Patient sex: M
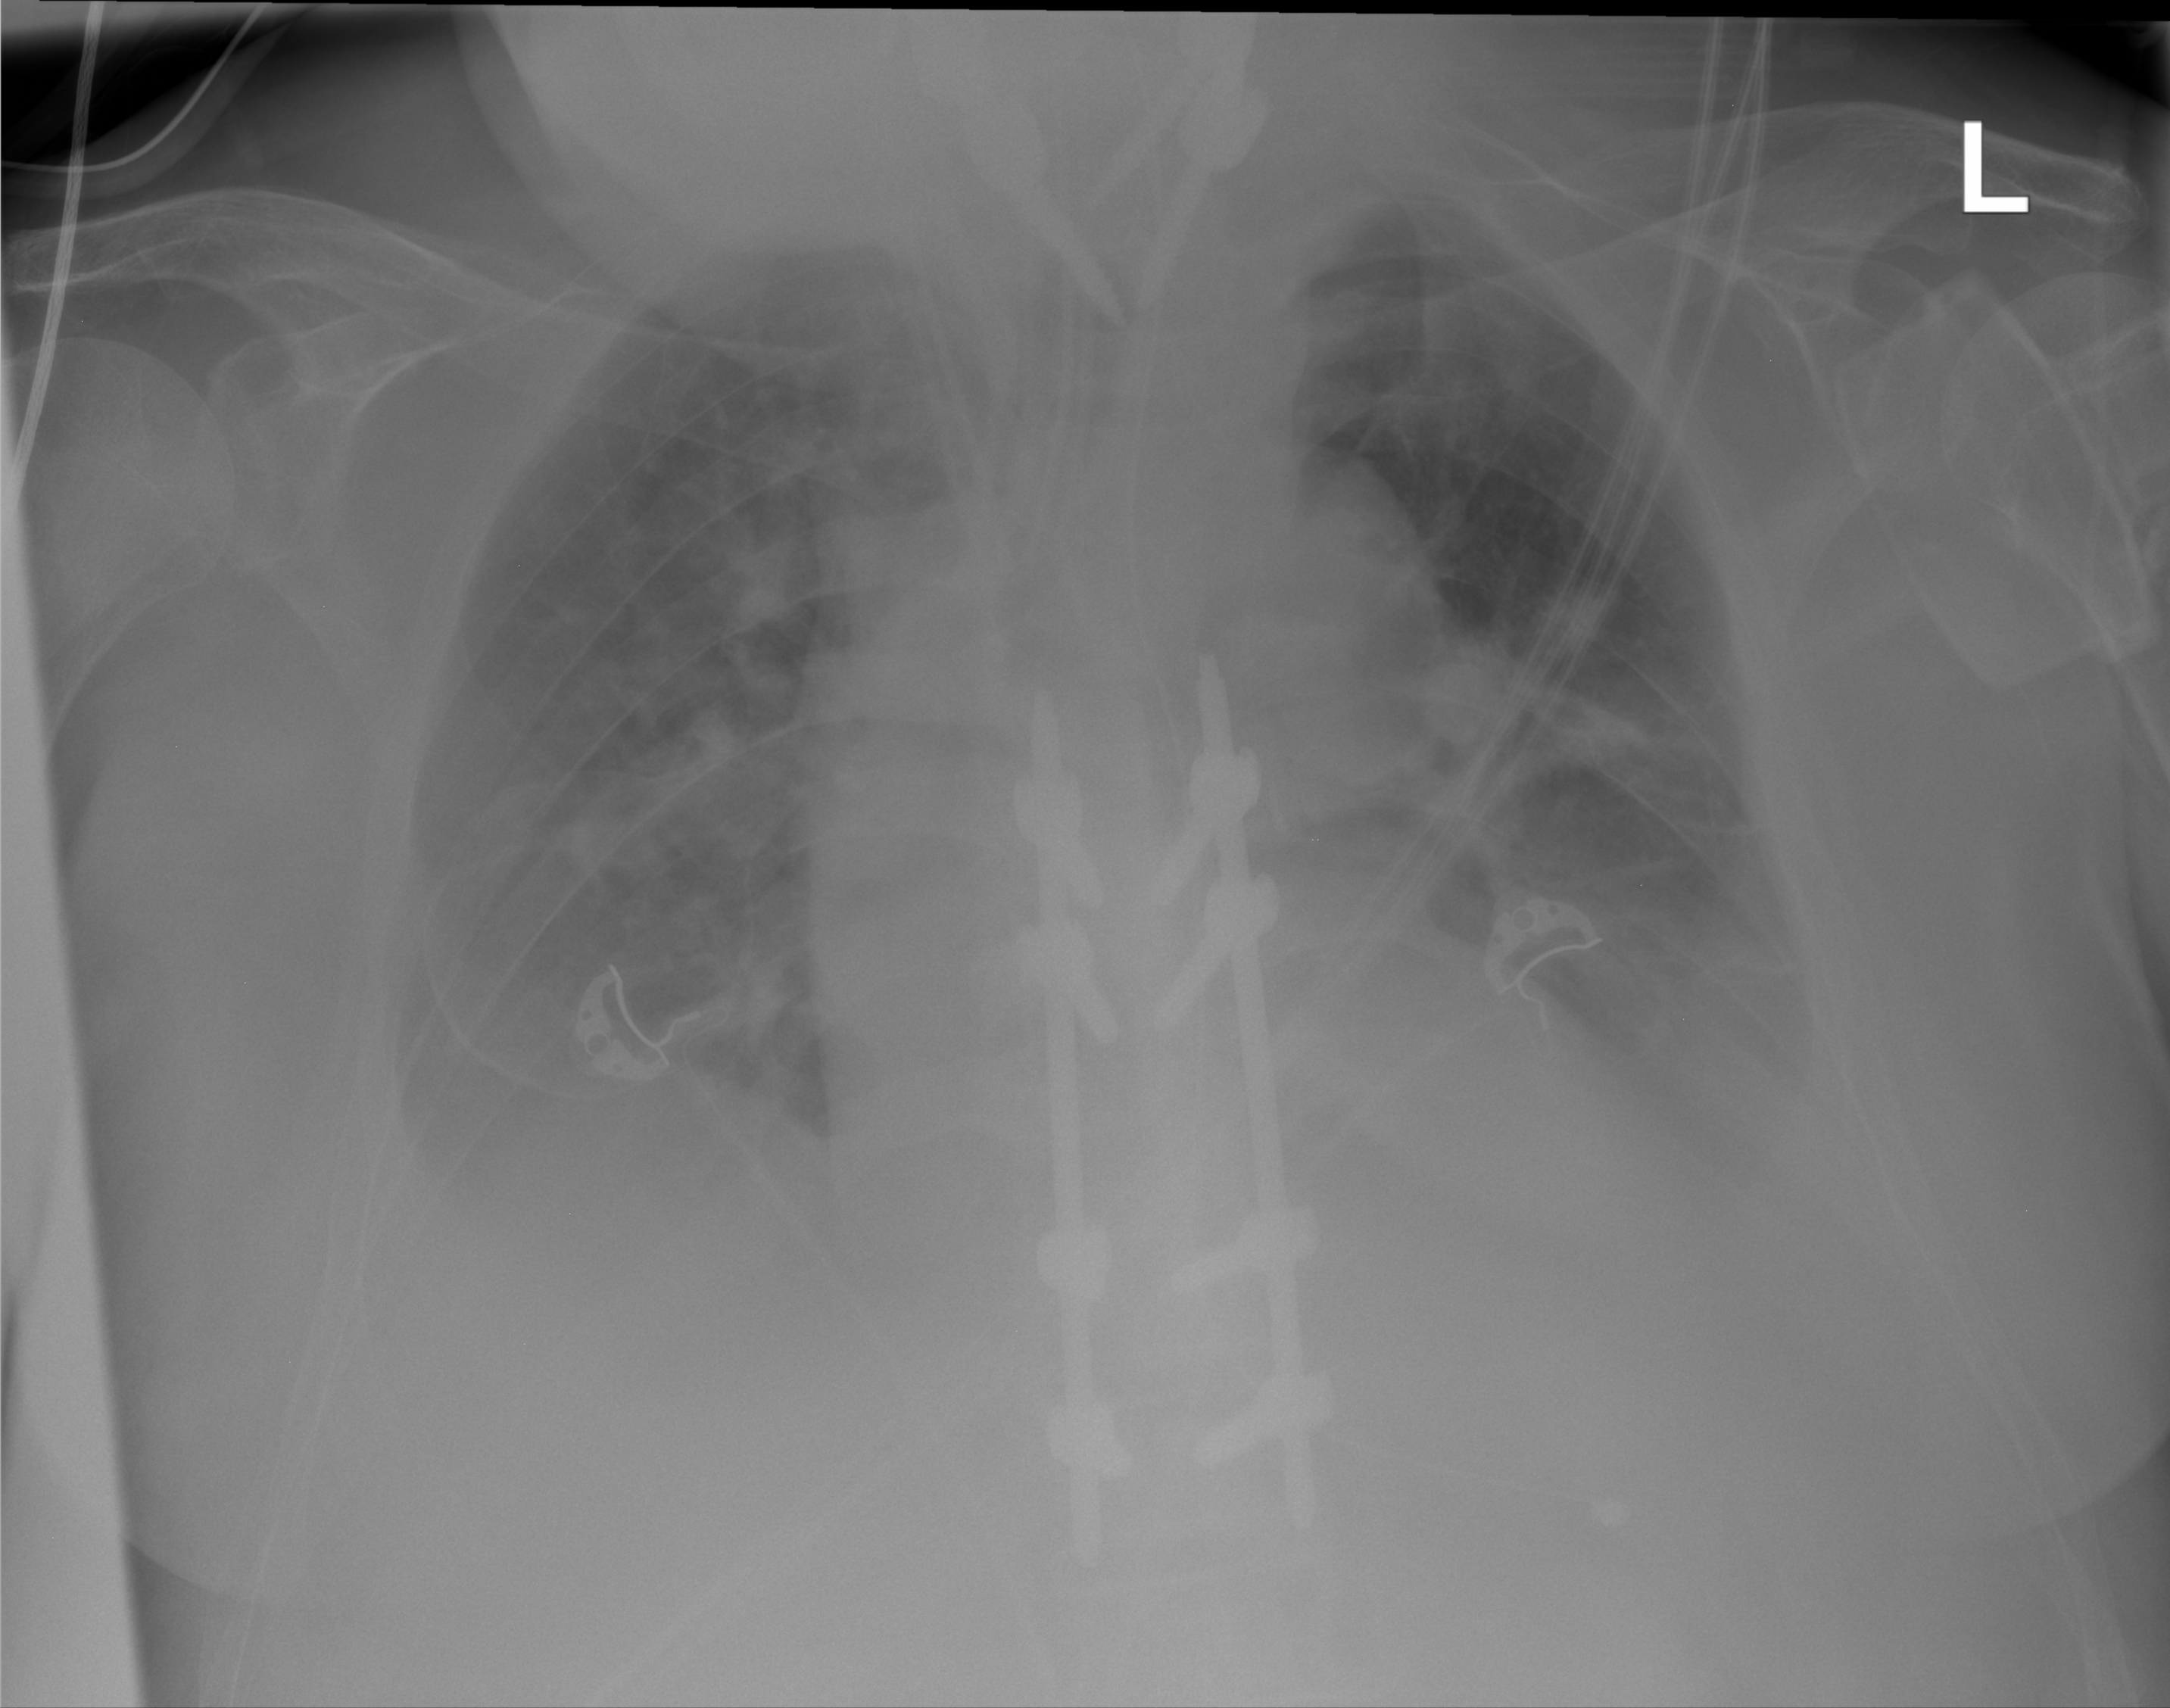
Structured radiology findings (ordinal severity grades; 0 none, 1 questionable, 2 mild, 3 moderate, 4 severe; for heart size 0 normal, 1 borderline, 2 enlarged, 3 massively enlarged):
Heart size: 1
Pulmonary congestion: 0
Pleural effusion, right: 3
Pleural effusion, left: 3
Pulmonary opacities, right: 1
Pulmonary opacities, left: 1
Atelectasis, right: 2
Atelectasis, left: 3